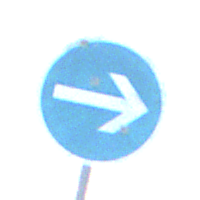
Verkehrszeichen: VorgeschriebeneFahrtrichtungHierRechts
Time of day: SunriseSunset
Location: Outdoor (Beach)
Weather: PartlyCloudy
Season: NotSpecified
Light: Natural